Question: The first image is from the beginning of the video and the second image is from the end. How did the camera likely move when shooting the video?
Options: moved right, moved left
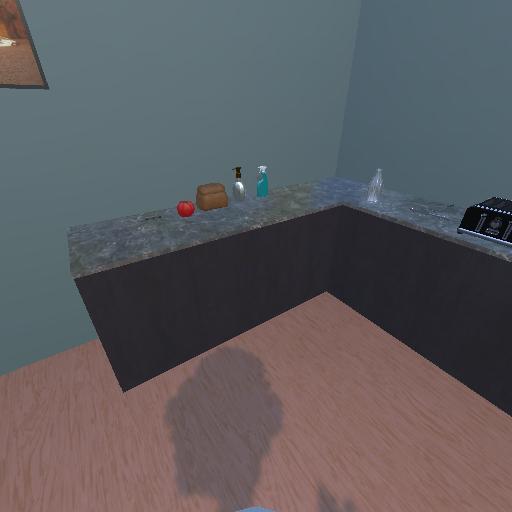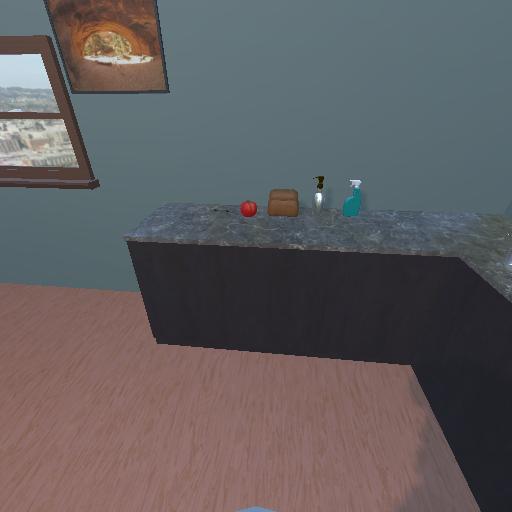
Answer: moved right